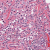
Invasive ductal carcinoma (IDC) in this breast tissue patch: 1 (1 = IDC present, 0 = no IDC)